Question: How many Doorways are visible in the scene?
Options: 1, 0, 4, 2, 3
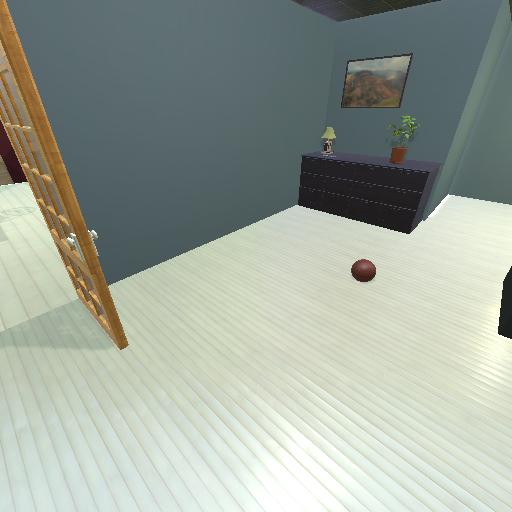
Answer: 1